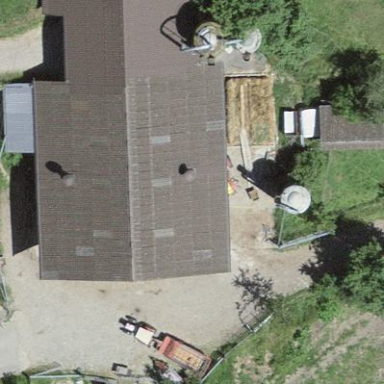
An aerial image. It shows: Barn.